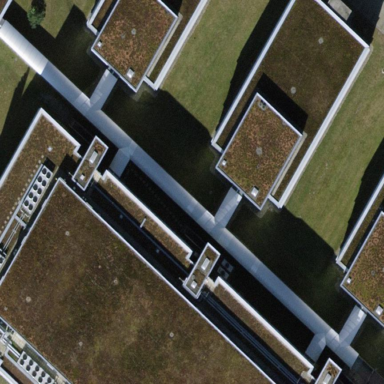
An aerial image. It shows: View of roof of building.